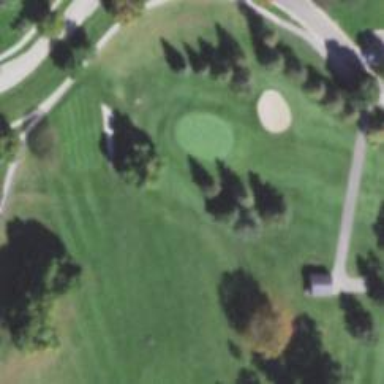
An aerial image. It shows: Golf hole for the sport of golf.